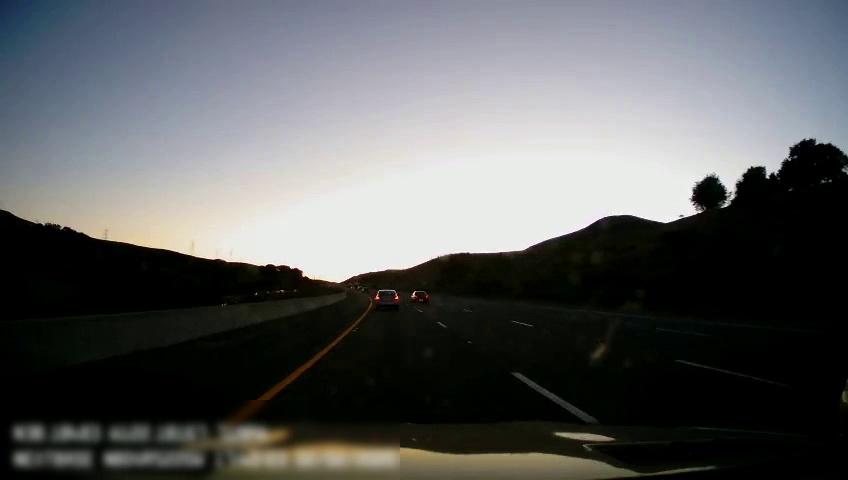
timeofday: Day
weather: Sunny
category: Drivable Space
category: Vehicles | Car
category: Vehicles | Car
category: Vehicles | Car
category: Lanes | Alternate Lane
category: Lanes | Current Lane
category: Lanes | Current Lane
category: Lanes | Alternate Lane
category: Lanes | Alternate Lane